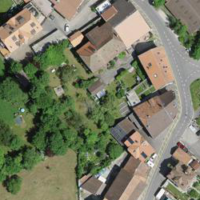
EUNIS habitat code: 54
Species observed at this site:
Sambucus racemosa